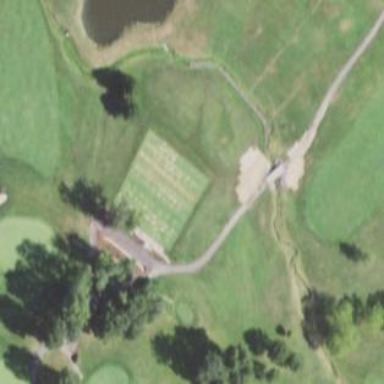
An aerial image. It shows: Rough area in golf course.